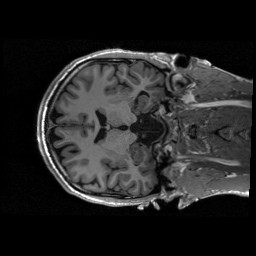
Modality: T1w
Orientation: axial